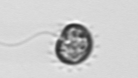
Label: Dinophyceae